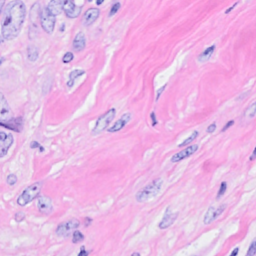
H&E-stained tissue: Breast